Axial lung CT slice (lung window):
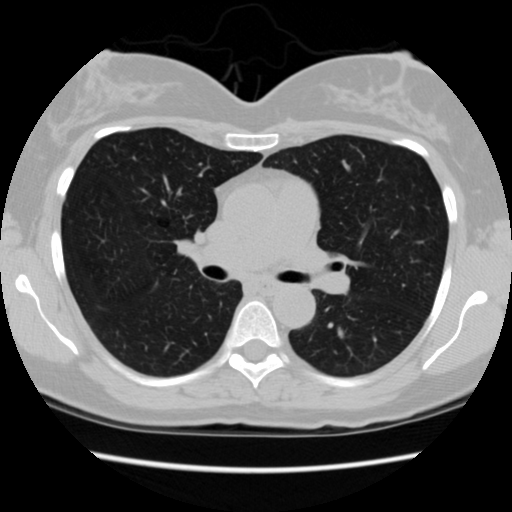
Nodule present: no